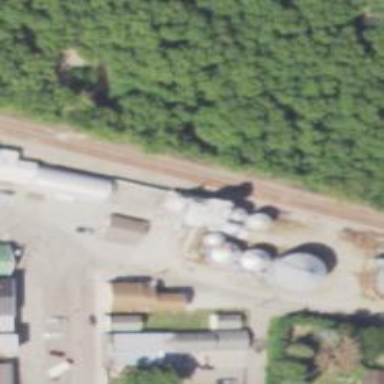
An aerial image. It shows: Silo.